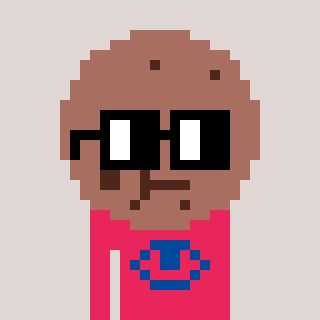
a pixel art character with square black glasses, a cookie-shaped head and a redpinkish-colored body on a warm background